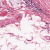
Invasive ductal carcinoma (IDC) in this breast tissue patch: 0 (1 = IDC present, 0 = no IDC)